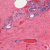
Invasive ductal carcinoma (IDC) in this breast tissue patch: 0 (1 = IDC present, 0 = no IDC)